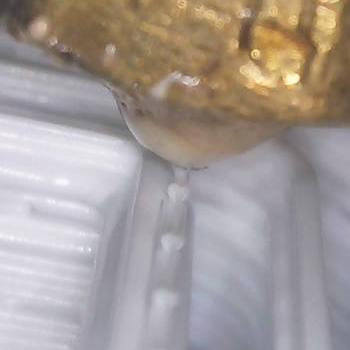
Flow rate: 35%